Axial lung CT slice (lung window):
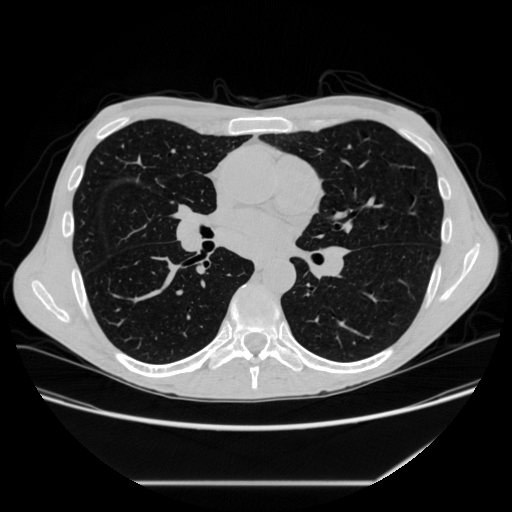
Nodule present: no